Question:
Hi everyone,
In sharepoint I am showing the list of titles and on hover it should show me the description. But somehow with my css i cannot see the description properly.
Please find the image on the top and the css below.
CSS:
'''
<style>
span.summary {
position: relative;
BACKGROUND: none transparent scroll repeat 0% 0%;
}
.ms-vb span.summary a {
background-color: #DFDFDF;
}
span.summary a span {
display: none;
}
span.summary a:hover {
font-size: 100%;
font-color: #000000;
}
span.summary a:hover span {
display: block;
position: absolute;
margin-top: 10px;
margin-left: -10px;
width: 275px; padding: 5px;
z-index: 900;
color: #001A49;
background: #DFDFDF;
font: 12px "Helvetica";
text-align: left;
text-decoration: none;
}
.ms-alternating .ms-vb {
background-color: #DFDFDF;
}
</style>
'''
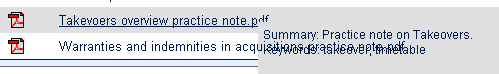
Answer: Try the solution provided in below link <URL>
If this does not work as well you would to apply IE hack script for hover which is readily available over net